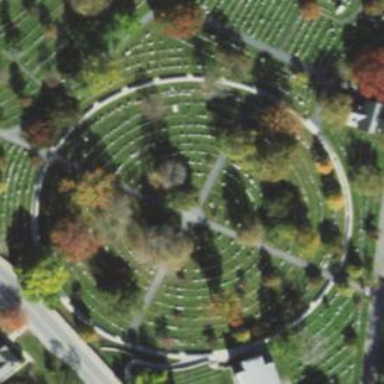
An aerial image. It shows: War cemetery.